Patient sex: M
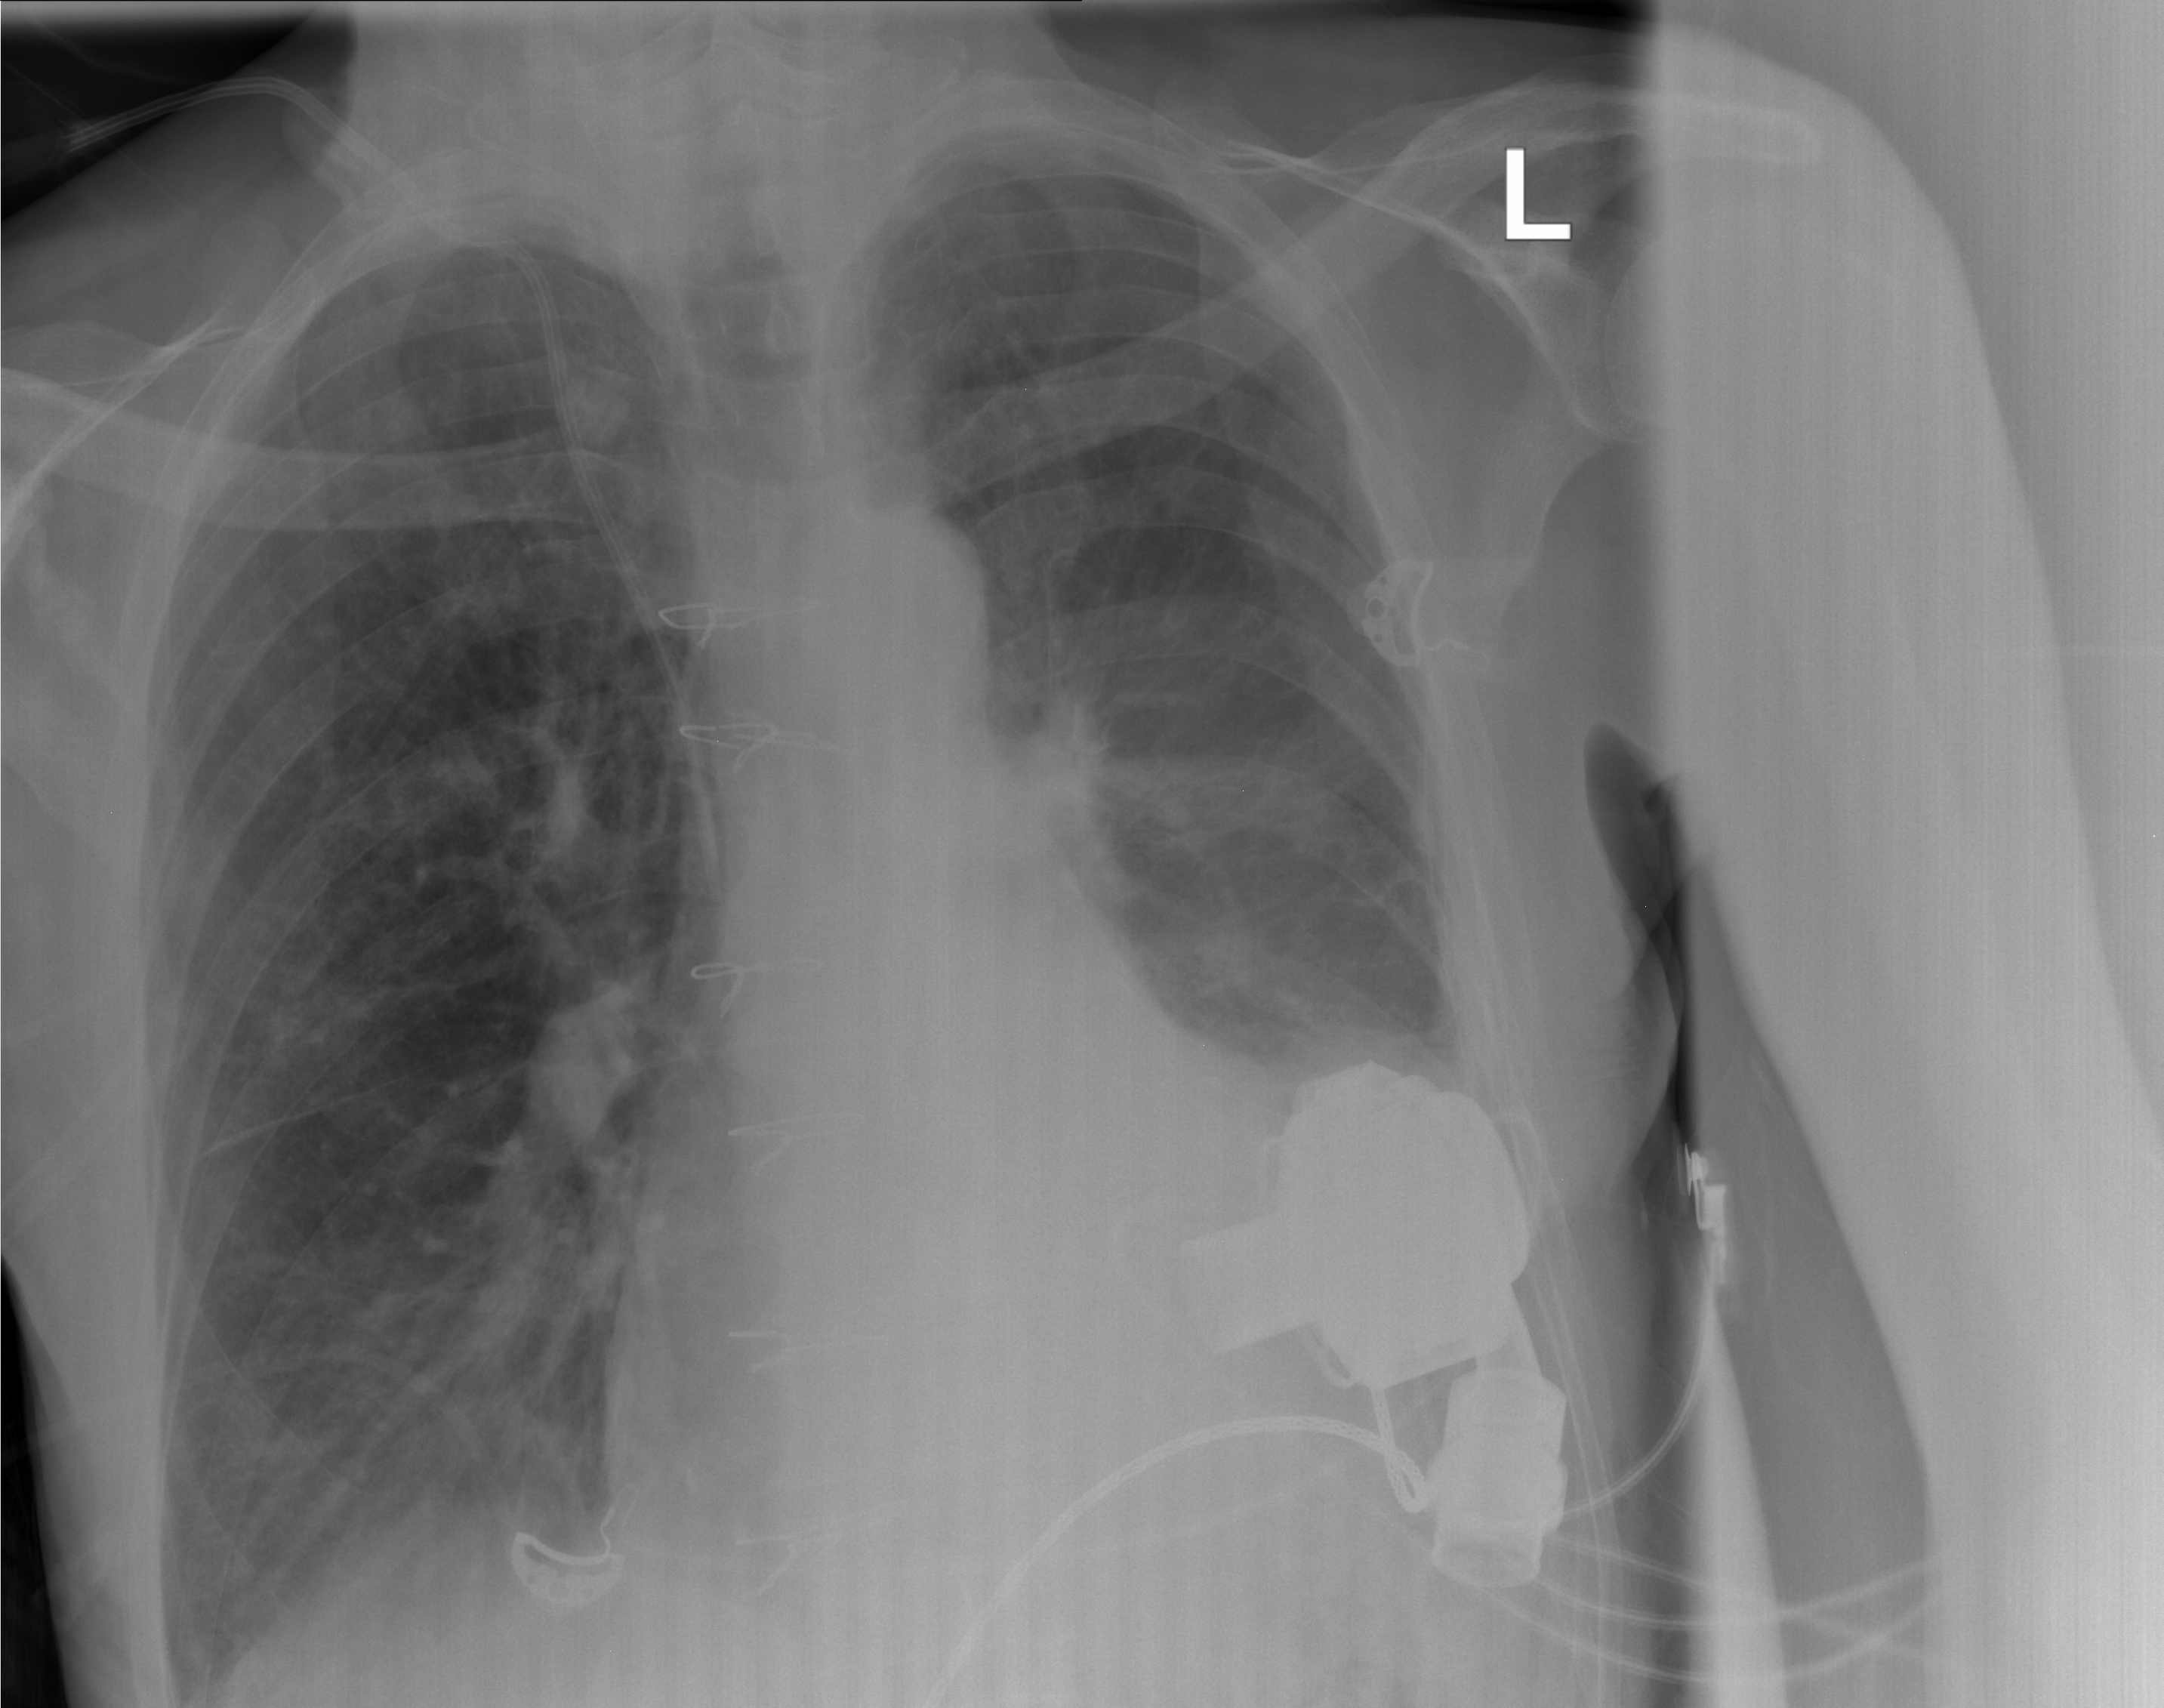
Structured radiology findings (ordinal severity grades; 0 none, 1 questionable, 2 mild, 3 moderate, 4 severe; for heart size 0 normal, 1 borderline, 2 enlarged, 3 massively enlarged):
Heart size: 0
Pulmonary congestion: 1
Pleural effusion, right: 0
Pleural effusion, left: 2
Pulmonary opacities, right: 2
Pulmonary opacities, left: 0
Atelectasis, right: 2
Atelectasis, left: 2